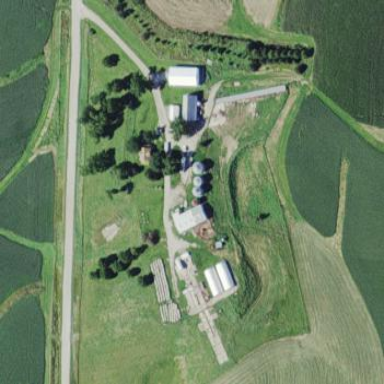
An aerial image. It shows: Farmyard area.